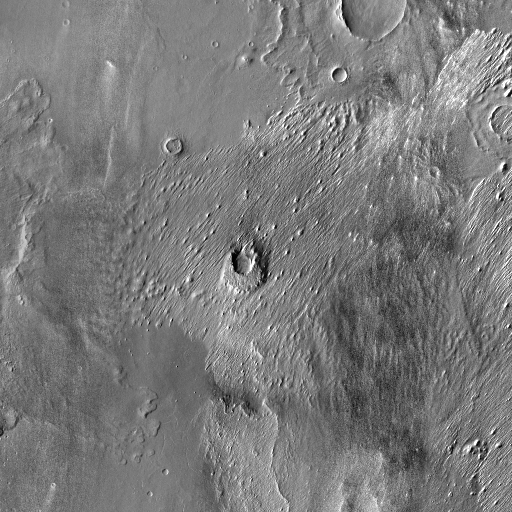
Crater classes present: Background, Other, Layered